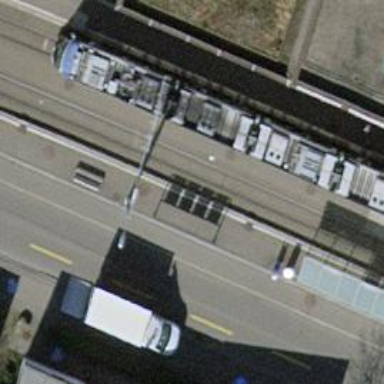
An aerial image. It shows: Platform at the railway station with shelter for public transport.